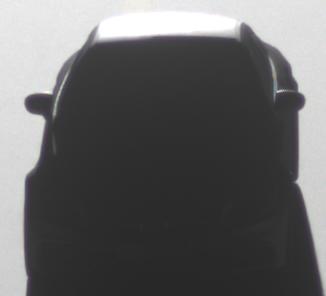
Make: Mercedes-Benz
Model: C 43 AMG
Detailed model: C-Class (205) AMG Limousine
Model produced from: 2016/10
Model produced until: 2018/04
Doors: 4
Color: gray
Road condition: dry road
Daytime: sunrise or sunset
Contrast: high contrast